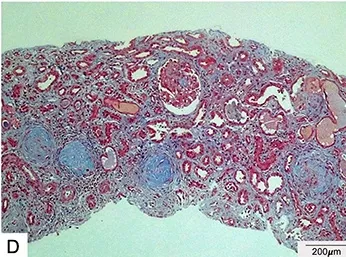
Light microscopy. The sample contained 21 glomeruli and fourteen (67%) showed global sclerosis. All the glomeruli are surrounded by crescents. The interstitial space is enlarged by marked fibrosis. Trichrome. And 200 mum.
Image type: pathology (methenamine_silver)